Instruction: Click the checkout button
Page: cart
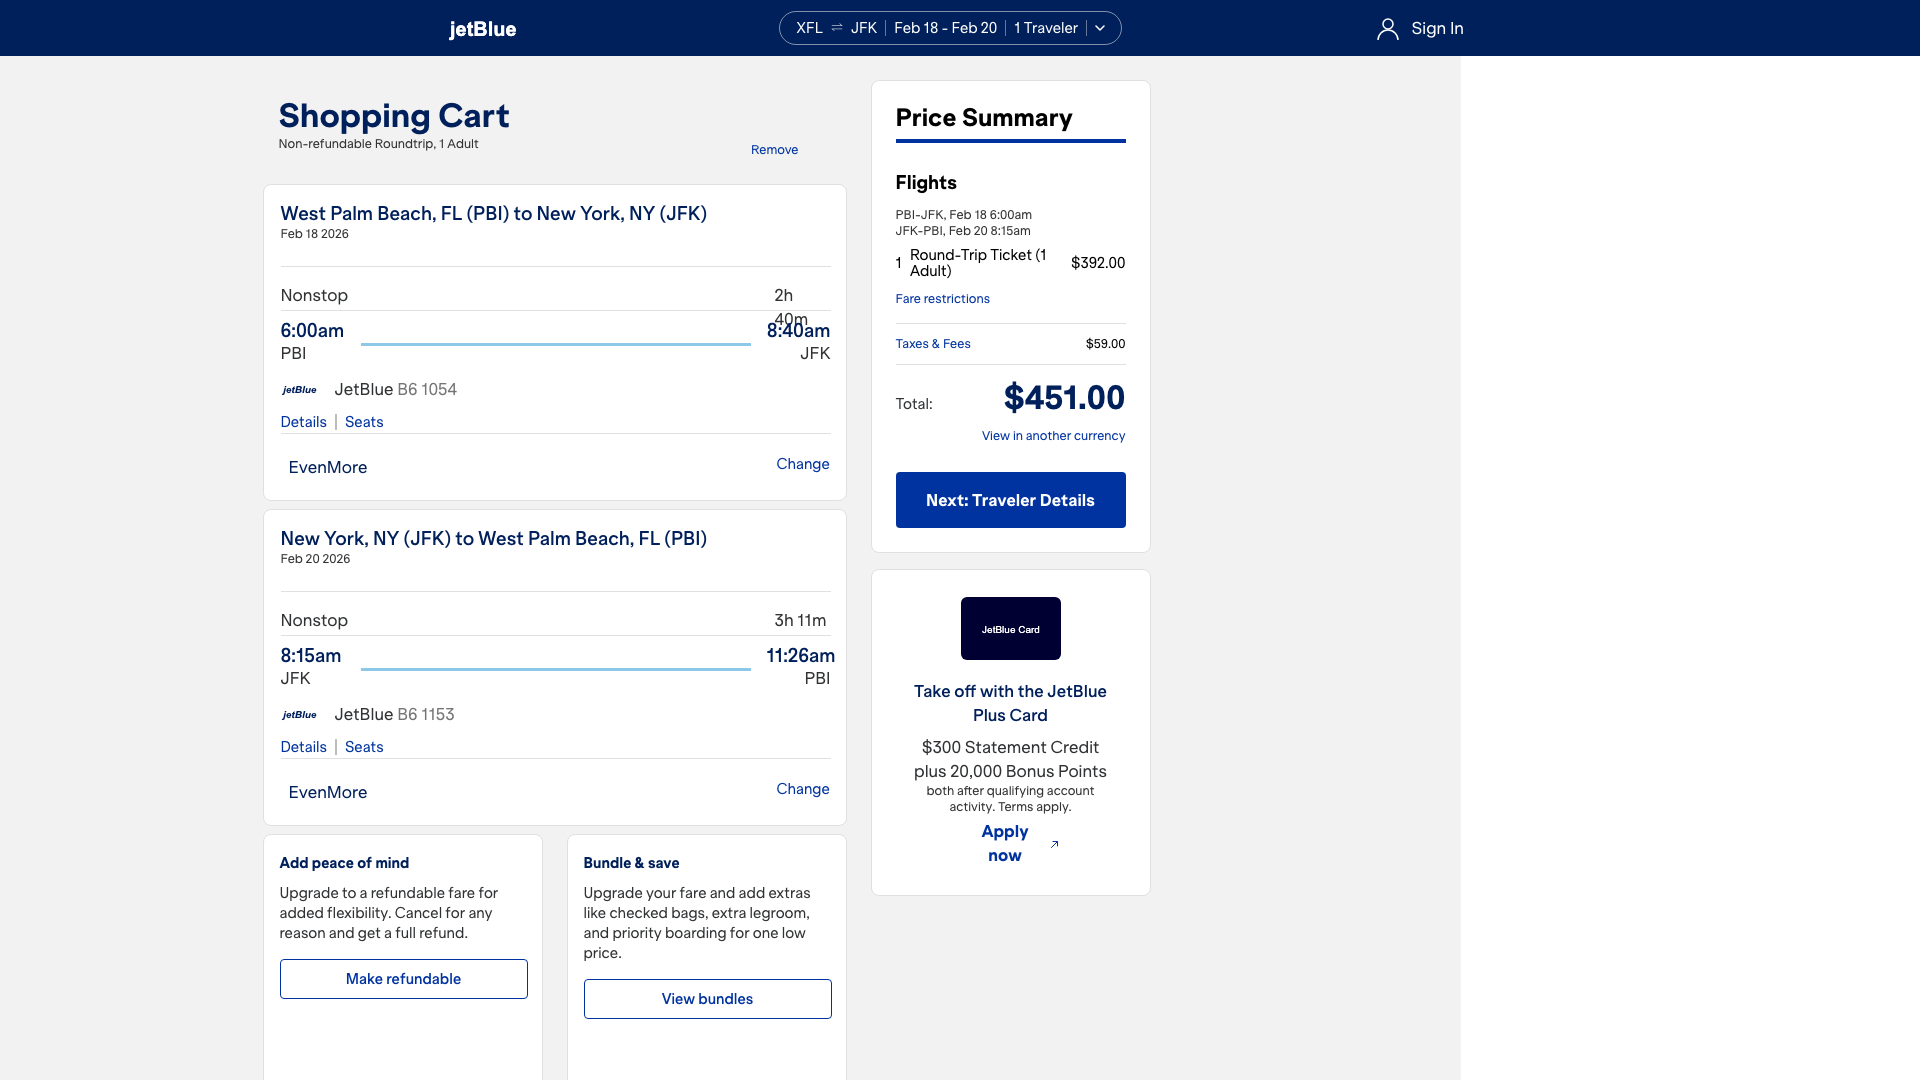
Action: click